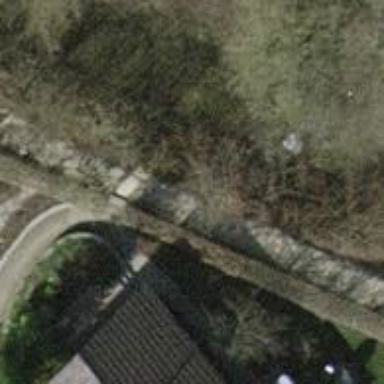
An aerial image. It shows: Unpaved footway.